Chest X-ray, AP view. Patient: 22 years old, sex M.
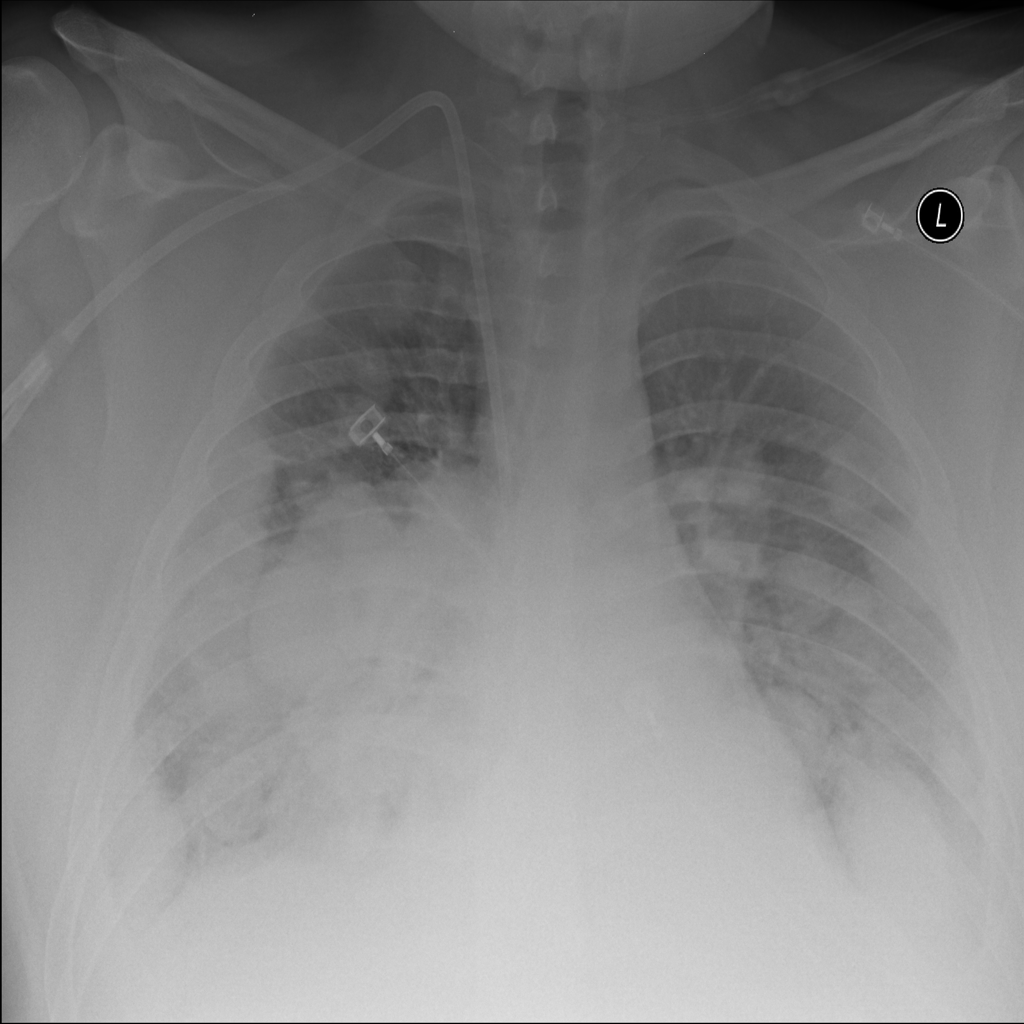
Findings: Atelectasis, Edema, Effusion, Infiltration, Mass